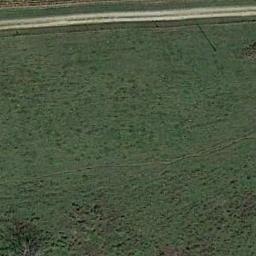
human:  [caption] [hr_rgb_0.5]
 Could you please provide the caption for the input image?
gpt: There is a road next to the meadow .

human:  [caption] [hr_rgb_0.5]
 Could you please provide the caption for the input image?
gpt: The entire image is dominated by grass .

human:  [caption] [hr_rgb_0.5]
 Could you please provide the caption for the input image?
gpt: This meadow has dense grasses and a road goes through the meadow .

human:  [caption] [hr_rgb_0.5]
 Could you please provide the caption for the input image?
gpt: The meadow is dense but uneven .

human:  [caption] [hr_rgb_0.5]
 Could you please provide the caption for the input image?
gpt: A dense green meadow beside a road .